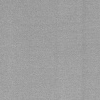
Atmospheric dust classification: dusty